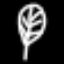
Label: leaf